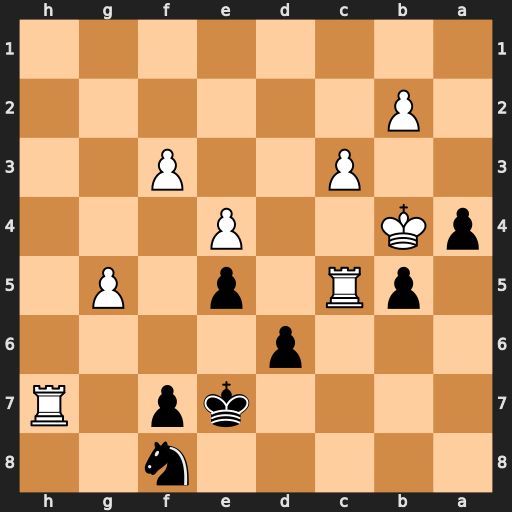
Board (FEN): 5n2/4kp1R/3p4/1pR1p1P1/pK2P3/2P2P2/1P6/8
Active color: b
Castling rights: -
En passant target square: -
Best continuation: dxc5+ Kxc5 Nxh7